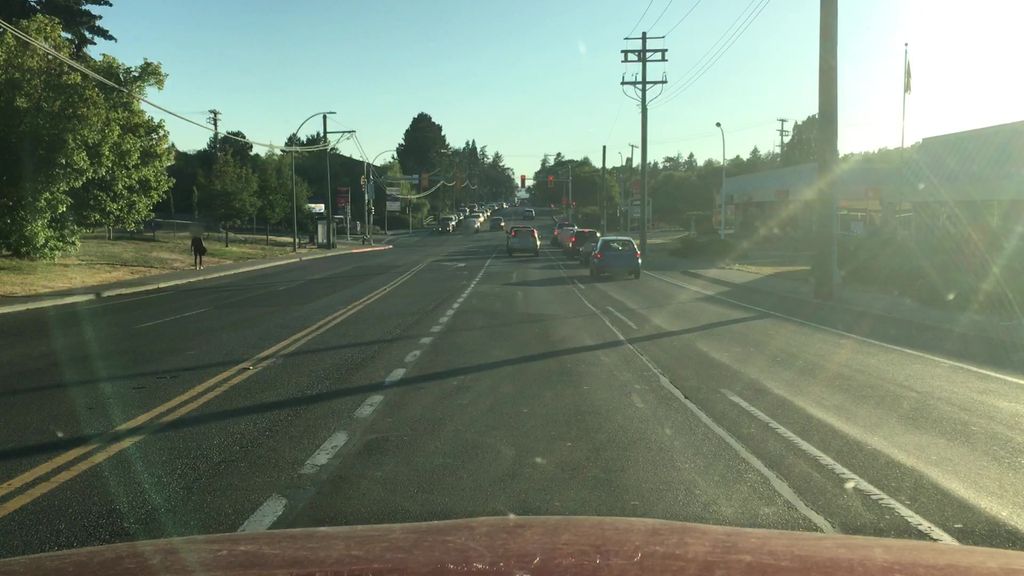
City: victoria